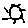
Label: sun